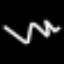
Label: squiggle